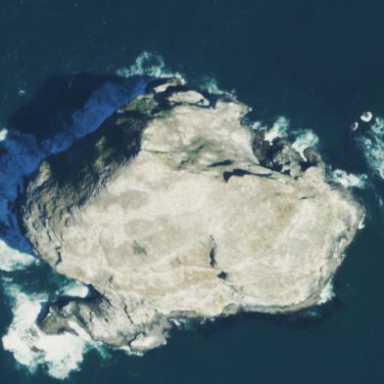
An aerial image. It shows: Islet made of bare rock.